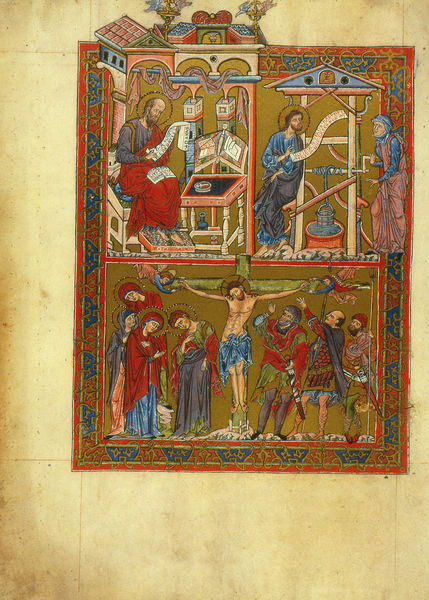
Titel: Das Goslarer Evangeliar
Institution: Goslar, Stadtarchiv
Schlagwörter: blau, sitzen, bunt, grau, männer, säule, tisch, dach, haus, rot, architektur, bibel, rahmen, gold, brunnen, engel, farbig, papier, buch, kreuz, linie, seite, christus, jesus, kreuzigung, heilige, schreiber, ornamentik, maria, goldgrund, ziehbrunnen, menschne, schächer, apostel, buchmalerei, evangelist, kirchenvater, stundenbuch, holi me tangere